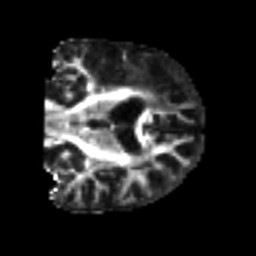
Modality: FA
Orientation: coronal
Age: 52
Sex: male
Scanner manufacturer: siemens
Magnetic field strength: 3 T
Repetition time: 4.999 s
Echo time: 0.07946 s